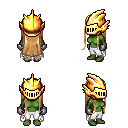
a pixel art fantasy rpg character, female body template, orc, green skin, gray tattered cape, white pants, light blonde extra-long hairstyle, gold helm, metal gloves, four views (front, back, left, right), 2x2 character sprite sheet, small pixel art, hard edges, no anti-aliasing